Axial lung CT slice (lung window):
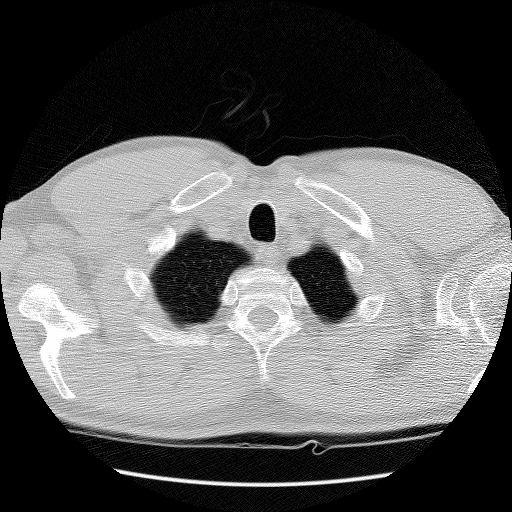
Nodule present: no